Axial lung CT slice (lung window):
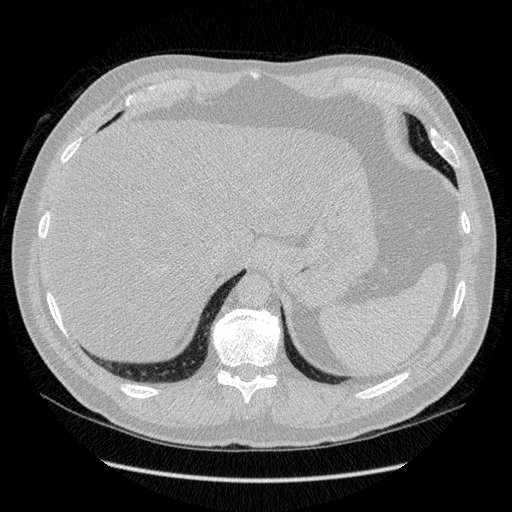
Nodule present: no